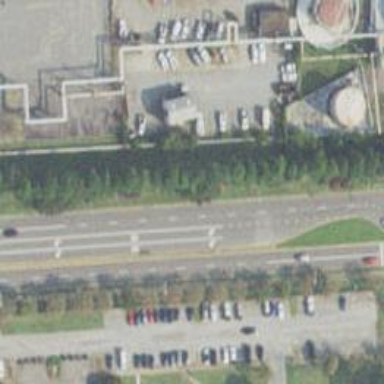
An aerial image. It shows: Primary road with asphalt surface.